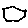
Label: hexagon